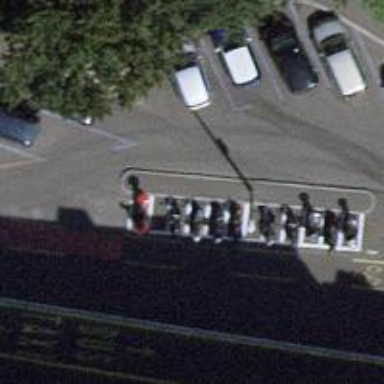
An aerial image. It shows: Motorcycle parking facility.